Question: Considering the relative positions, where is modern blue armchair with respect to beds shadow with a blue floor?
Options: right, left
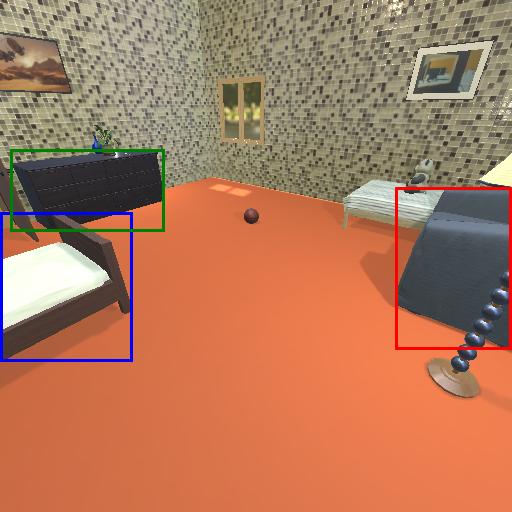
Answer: right